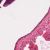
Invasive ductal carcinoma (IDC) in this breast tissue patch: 0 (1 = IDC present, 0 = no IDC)